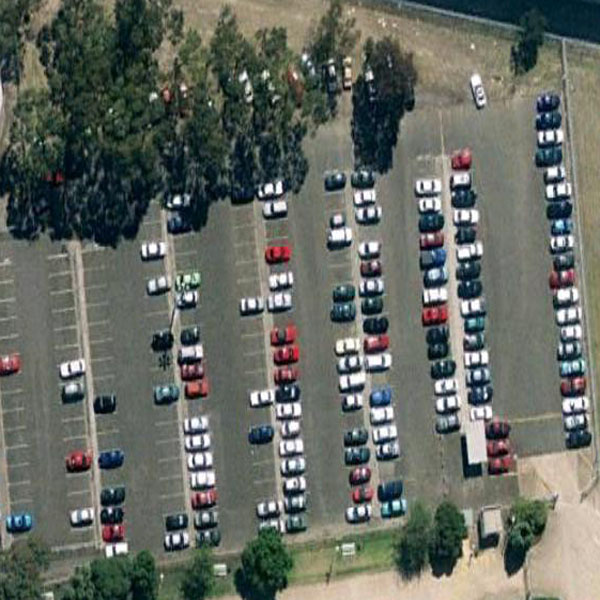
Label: Parking